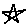
Label: star